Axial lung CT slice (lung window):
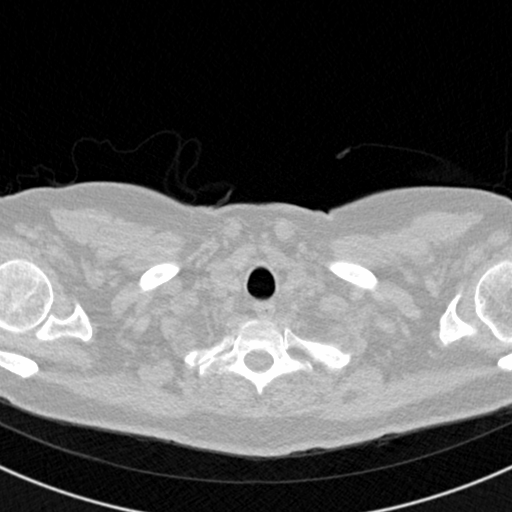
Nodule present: no